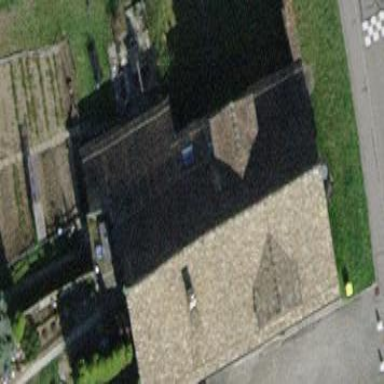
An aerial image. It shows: Farm building with gabled roof.